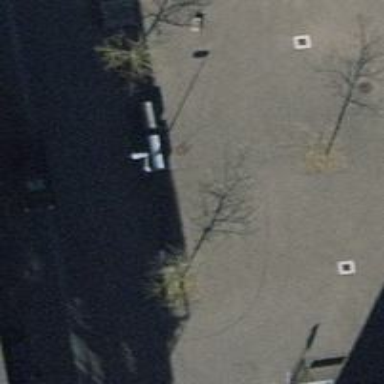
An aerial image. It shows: Street cabinet used for power utility.